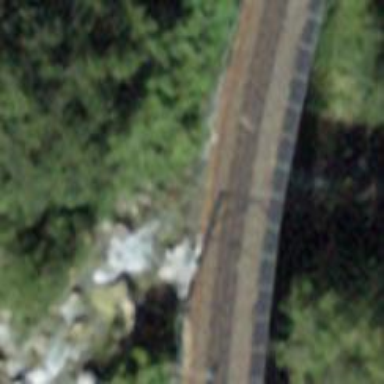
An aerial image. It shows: Narrow-gauge railway bridge with electrified tracks and single track passing over it.